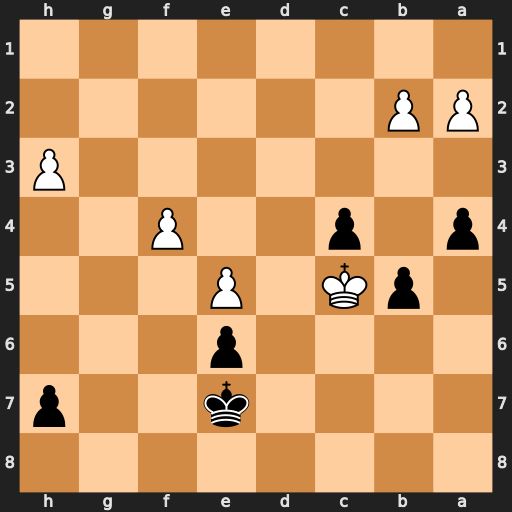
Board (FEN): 8/4k2p/4p3/1pK1P3/p1p2P2/7P/PP6/8
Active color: b
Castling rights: -
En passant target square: -
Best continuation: a3 bxa3 c3